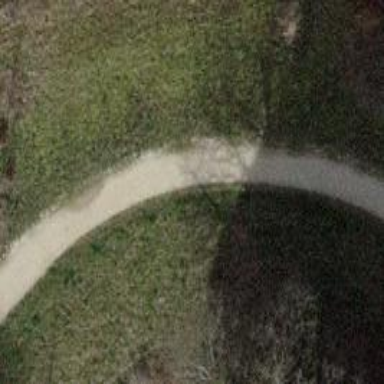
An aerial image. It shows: Unpaved path.